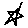
Label: star